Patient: sex F, age 58
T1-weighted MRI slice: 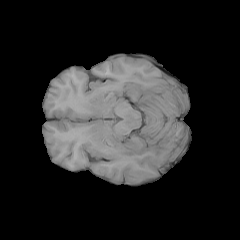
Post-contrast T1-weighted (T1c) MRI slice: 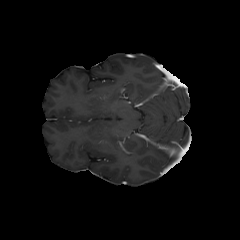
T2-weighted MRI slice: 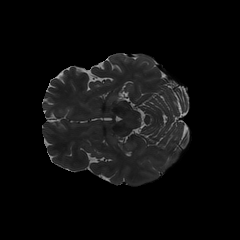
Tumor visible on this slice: no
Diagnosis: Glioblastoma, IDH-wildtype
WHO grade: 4